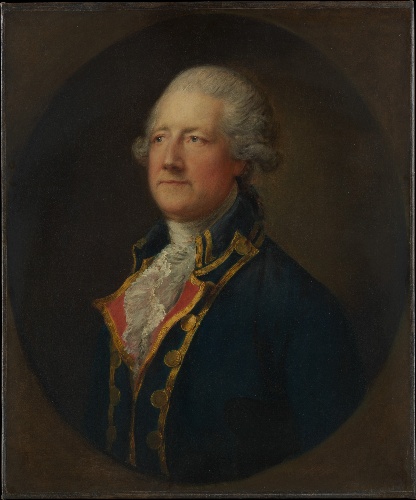
Title: John Hobart (1723–1793), 2nd Earl of Buckinghamshire
Artist: Thomas Gainsborough
Artist bio: British, Sudbury 1727–1788 London
Object type: Painting
Classification: Paintings
Medium: Oil on canvas
Dimensions: 29 1/2 x 24 3/4 in. (74.9 x 62.9 cm)
Department: European Paintings
Credit line: Bequest of Lillian S. Timken, 1959
Accession year: 1960
Repository: Metropolitan Museum of Art, New York, NY
Tags: Men|Portraits